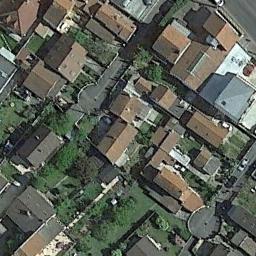
Label: residential